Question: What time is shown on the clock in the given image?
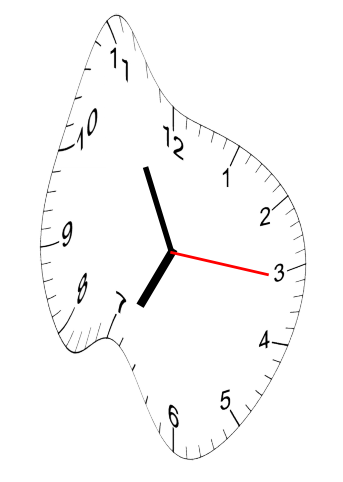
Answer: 06:55:16